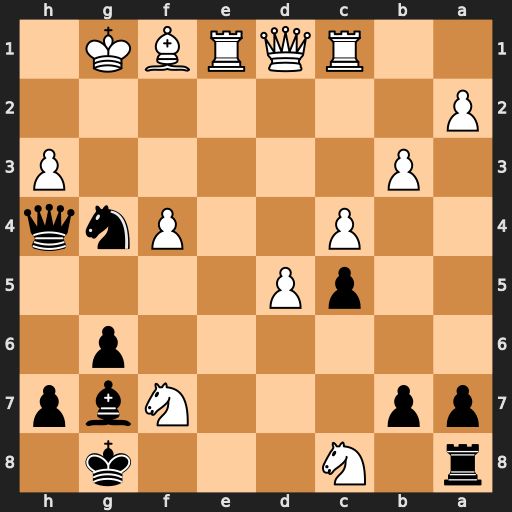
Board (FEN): r1N3k1/pp3Nbp/6p1/2pP4/2P2Pnq/1P5P/P7/2RQRBK1
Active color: b
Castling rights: -
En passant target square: -
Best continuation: Qf2+ Kh1 Qh2#